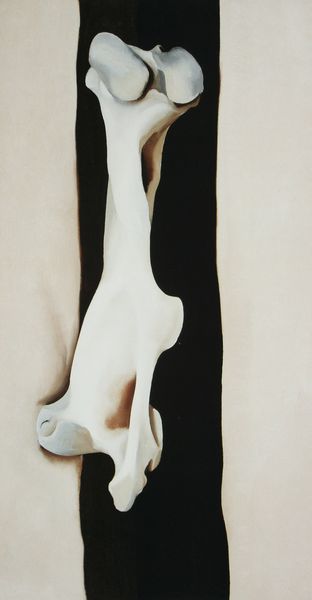
Titel: Tight Bone with Black Stripe
Künstler: Georgia O'Keeffe
Standort: New York
Institution: Privatsammlung
Schlagwörter: blau, dunkel, schatten, weiß, grau, hell, licht, mitte, schwarz, tier, wand, tod, figur, stoff, drei, kontrast, bein, klar, liegen, moderne, hart, abstrakt, modern, formen, linien, weis, figuren, schmal, gestreift, streifen, surrealismus, foto, knochen, schwein, linie, dali, form, blanc, noir, bläulich, senkrecht, bleich, weich, verformt, gelenk, beuys, hüftknochen, überreste, einbuchtung, keeffe, bacon, knorpel, o´keeffee, o'eeffe, zebra, georgia, georgia o'eefe, calcium, georgia o´keffee, vertikel